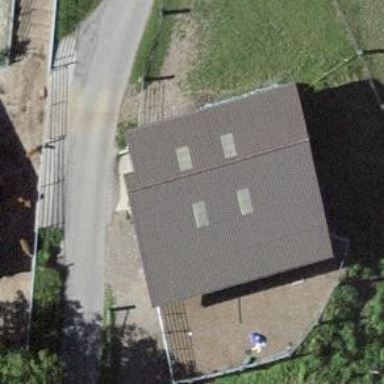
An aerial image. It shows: Stable building.